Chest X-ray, AP view. Patient: 33 years old, sex M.
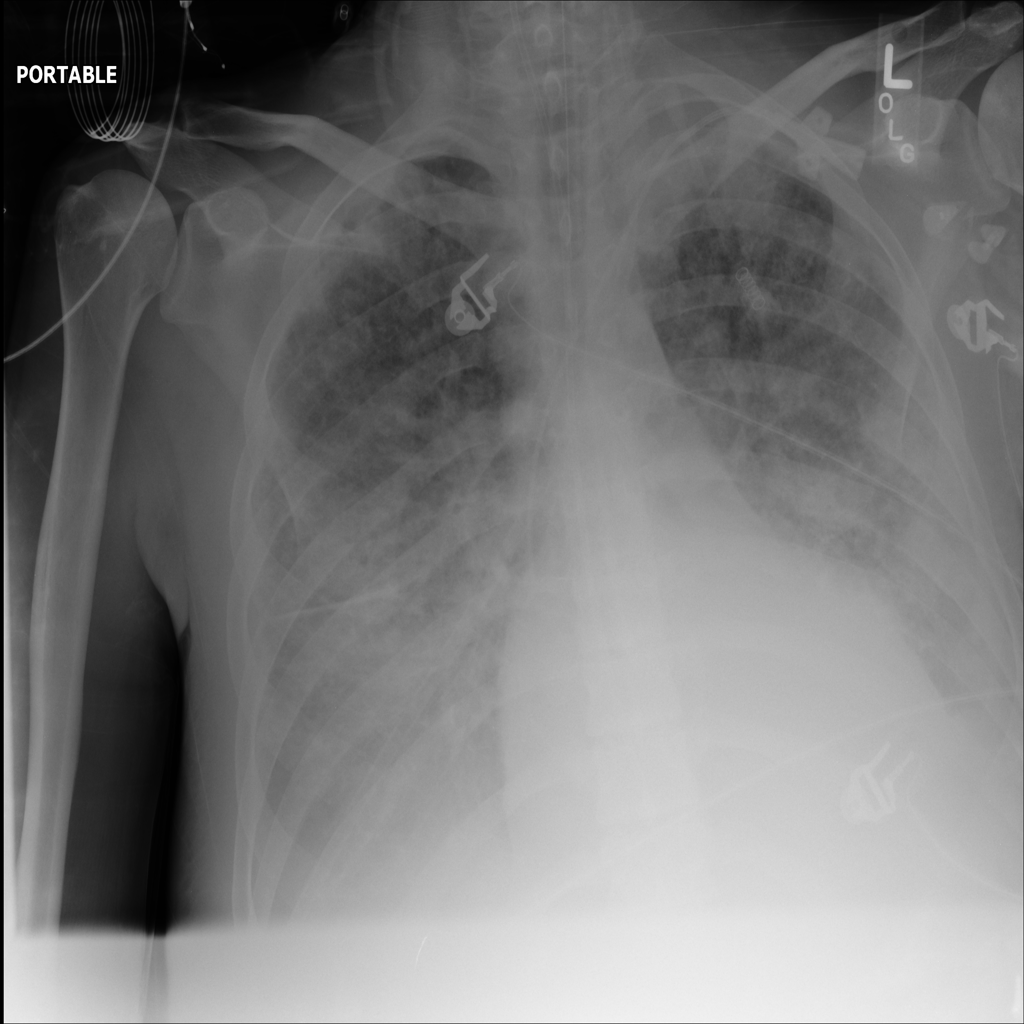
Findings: Infiltration